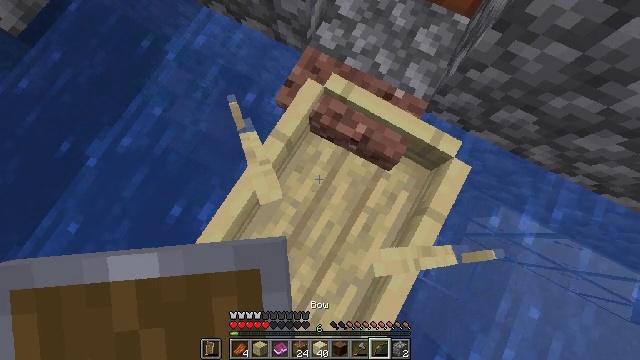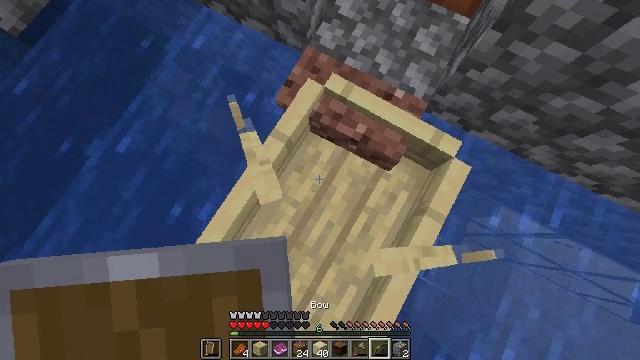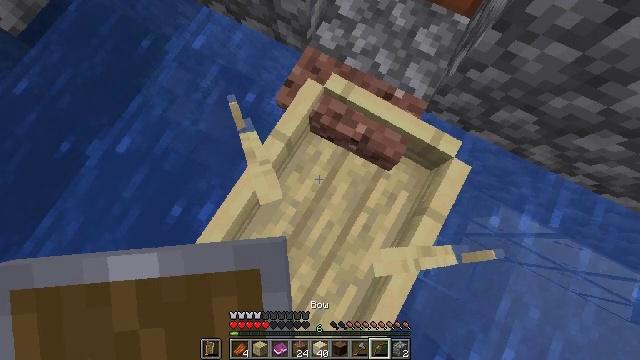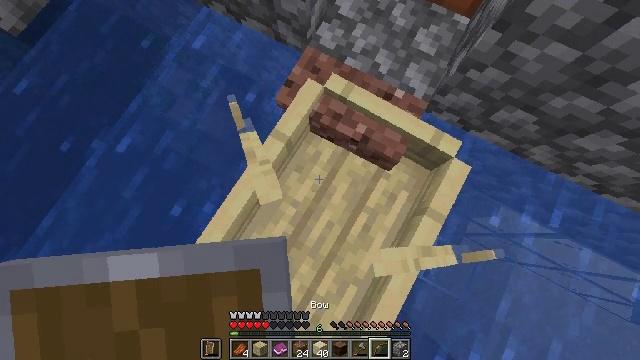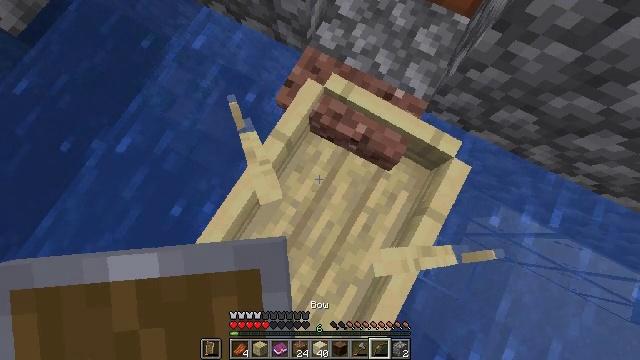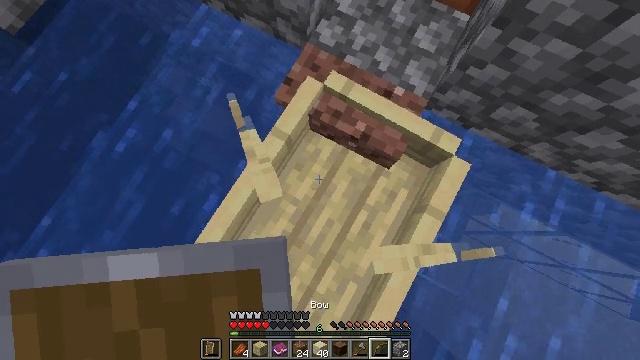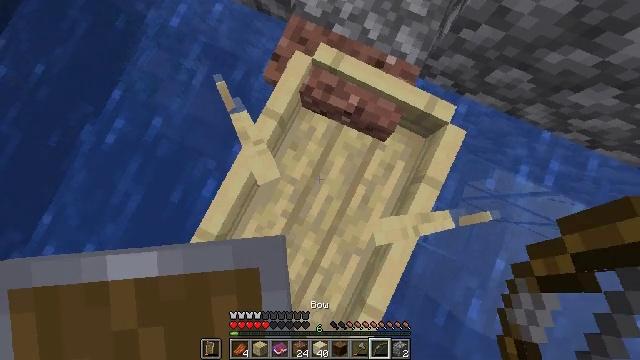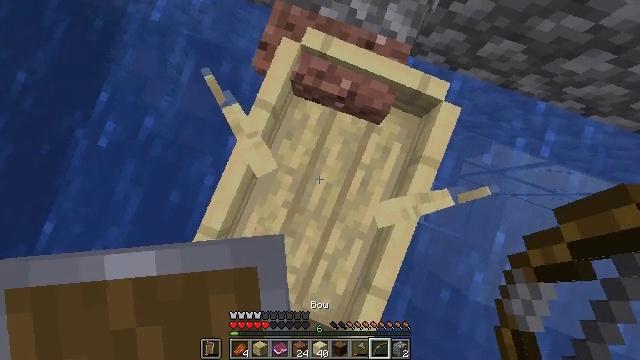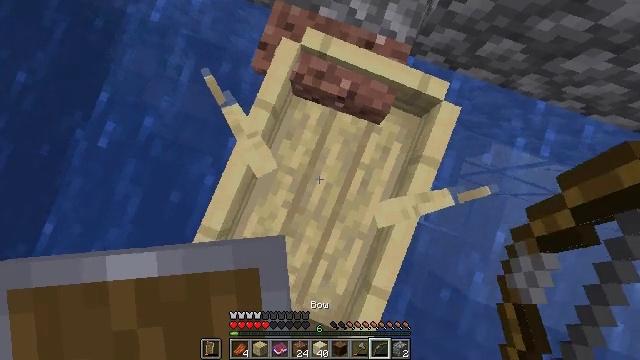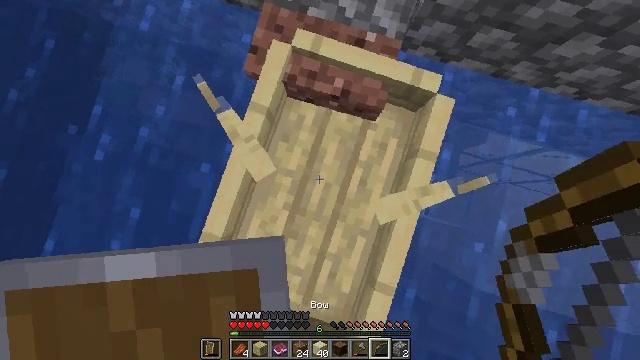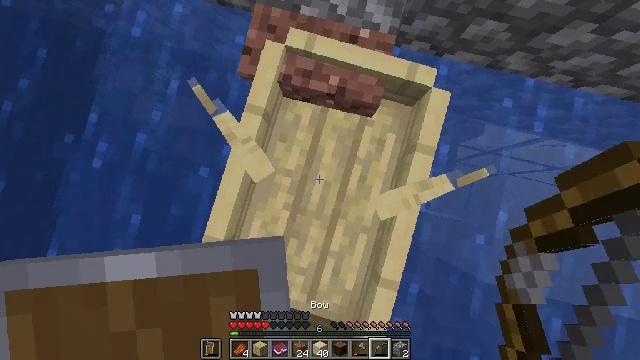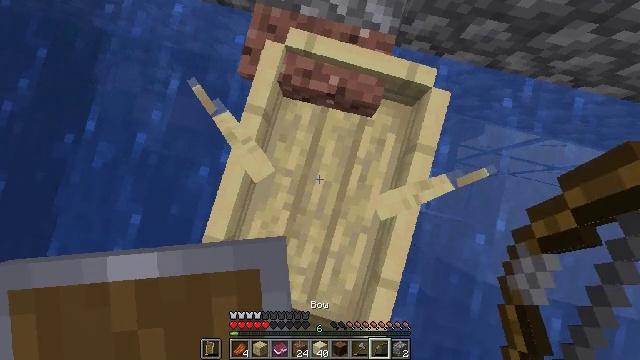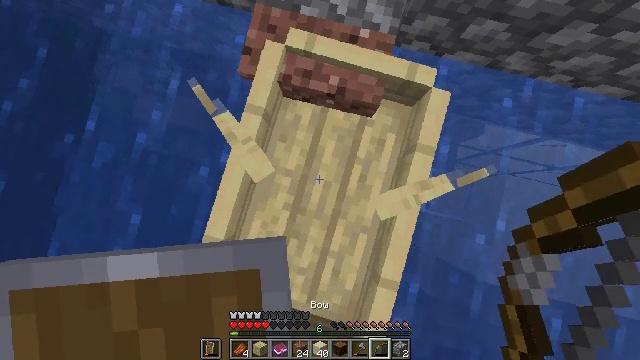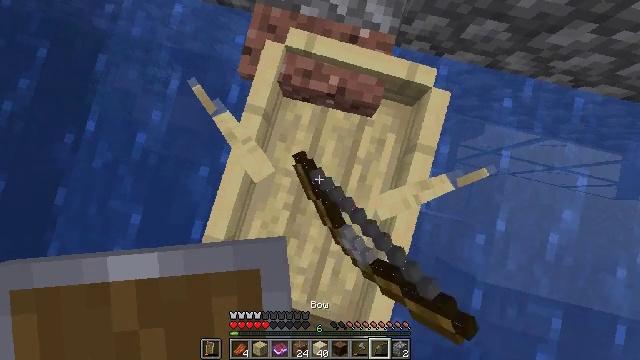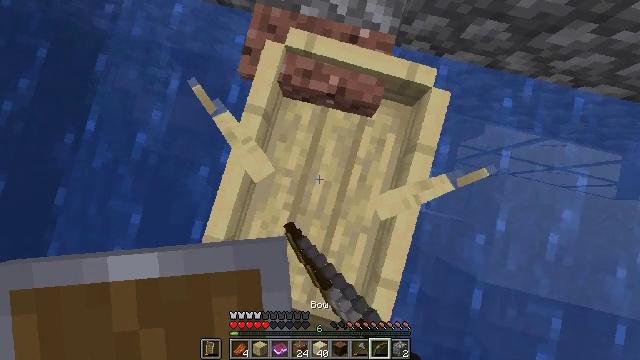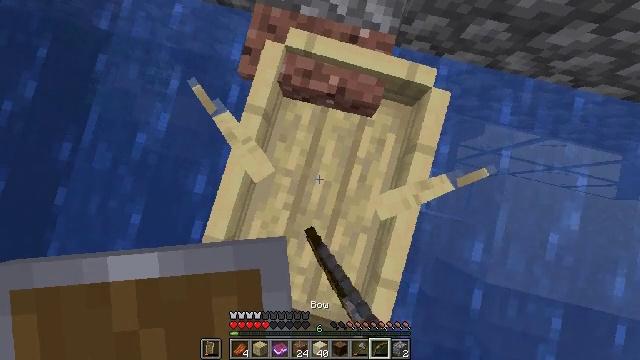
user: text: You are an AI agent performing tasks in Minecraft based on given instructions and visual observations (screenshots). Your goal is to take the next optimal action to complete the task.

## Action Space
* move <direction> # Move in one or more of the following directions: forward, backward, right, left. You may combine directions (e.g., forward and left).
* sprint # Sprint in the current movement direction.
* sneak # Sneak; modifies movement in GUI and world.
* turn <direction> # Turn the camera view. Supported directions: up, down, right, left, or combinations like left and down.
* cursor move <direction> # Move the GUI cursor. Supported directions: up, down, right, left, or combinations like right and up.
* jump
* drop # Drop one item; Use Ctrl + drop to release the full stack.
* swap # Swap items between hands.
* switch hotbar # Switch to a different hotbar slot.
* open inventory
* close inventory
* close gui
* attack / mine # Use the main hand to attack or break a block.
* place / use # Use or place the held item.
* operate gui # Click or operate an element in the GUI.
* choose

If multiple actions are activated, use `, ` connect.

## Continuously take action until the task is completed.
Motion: motion action
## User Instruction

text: Acquire packed ice by mining.
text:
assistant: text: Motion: no_op
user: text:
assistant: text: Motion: no_op
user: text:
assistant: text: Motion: no_op
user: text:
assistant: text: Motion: no_op
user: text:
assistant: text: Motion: no_op
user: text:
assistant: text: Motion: turn right and down
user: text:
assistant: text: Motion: turn right and down
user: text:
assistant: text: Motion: no_op
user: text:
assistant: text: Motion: turn right
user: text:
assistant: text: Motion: turn right
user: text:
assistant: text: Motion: no_op
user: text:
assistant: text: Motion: use / place
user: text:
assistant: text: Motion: use / place
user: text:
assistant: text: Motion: use / place
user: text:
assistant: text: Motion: use / place
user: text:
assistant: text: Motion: no_op
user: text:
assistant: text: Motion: no_op
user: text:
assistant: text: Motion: no_op
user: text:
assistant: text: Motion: no_op
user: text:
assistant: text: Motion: no_op
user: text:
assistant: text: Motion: no_op
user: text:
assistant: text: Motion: no_op
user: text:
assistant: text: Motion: no_op
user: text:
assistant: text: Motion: no_op
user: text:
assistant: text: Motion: no_op
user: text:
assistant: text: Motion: no_op
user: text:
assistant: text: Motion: turn right and up
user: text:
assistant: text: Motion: no_op
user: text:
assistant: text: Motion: use / place
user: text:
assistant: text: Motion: use / place